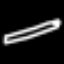
Label: pencil